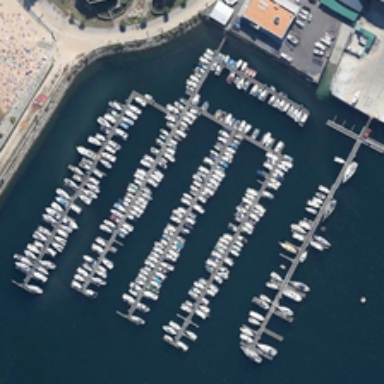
There are many boats on a port .